Field crop: tomato
Growth stage: 1
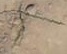
Species: cyperus